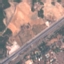
Land use / land cover class: Highway